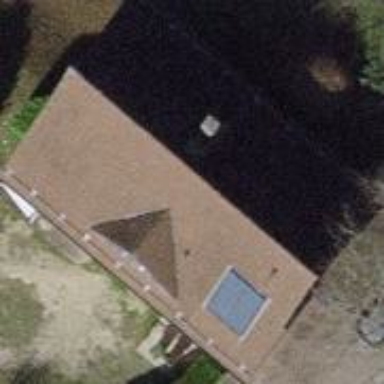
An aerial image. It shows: Detached building with gabled roof.